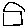
Label: house